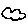
Label: cloud